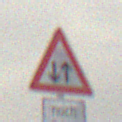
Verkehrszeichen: Gegenverkehr
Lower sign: LaengeEinerStrecke4
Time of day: MorningAfternoon
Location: Outdoor (Nature)
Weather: Overcast
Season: Winter
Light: Natural